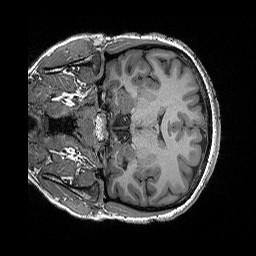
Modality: T1w
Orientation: coronal
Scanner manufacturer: siemens
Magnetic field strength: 3 T
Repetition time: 2.3 s
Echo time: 0.00294 s